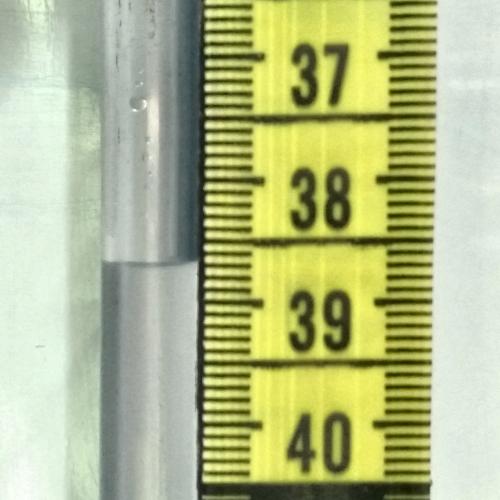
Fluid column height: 38.7 cm